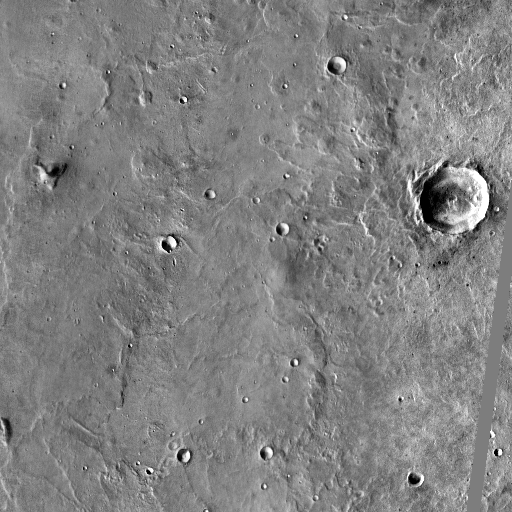
Crater classes present: Background, Other, Layered, Secondary